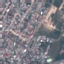
Land use / land cover: Residential